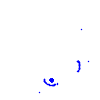
Particle: kaon